Interaction volume radius: 10 \u00c5
Interaction volume height: 45 \u00c5
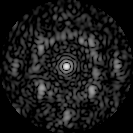
Disorder parameter: 0.5375